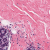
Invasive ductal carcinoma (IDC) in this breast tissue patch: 0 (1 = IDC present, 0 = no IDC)